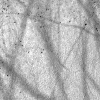
Atmospheric dust classification: not_dusty